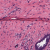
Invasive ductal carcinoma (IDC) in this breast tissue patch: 0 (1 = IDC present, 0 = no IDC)